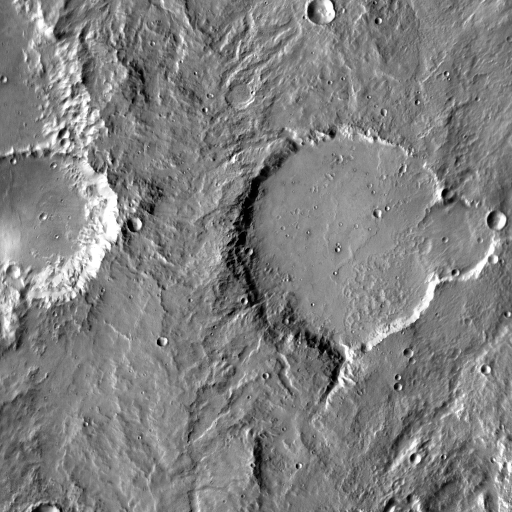
Crater classes present: Background, Other, Buried, Secondary